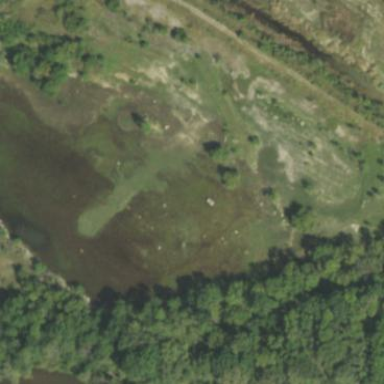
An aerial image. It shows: Wetland area.